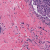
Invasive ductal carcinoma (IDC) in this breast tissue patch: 0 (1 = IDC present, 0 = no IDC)